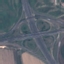
Label: Highway